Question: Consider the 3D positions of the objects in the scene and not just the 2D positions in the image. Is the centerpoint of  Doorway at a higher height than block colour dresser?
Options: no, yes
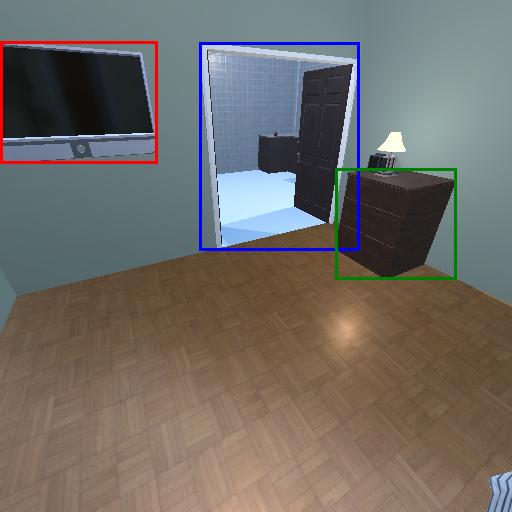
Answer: no